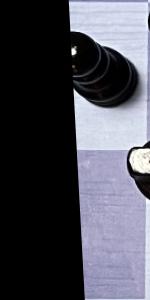
Label: Empty